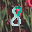
Label: 8